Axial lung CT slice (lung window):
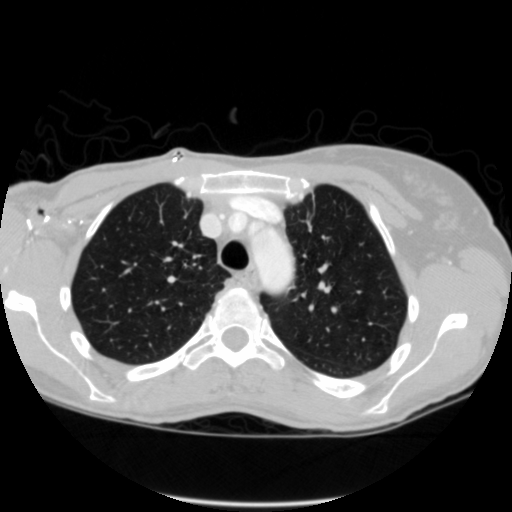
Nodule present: no